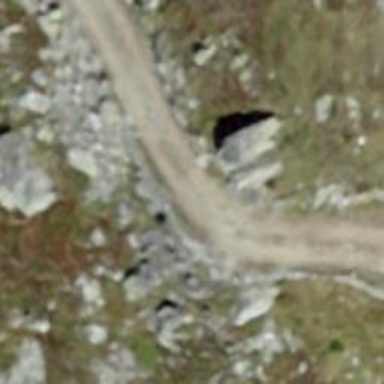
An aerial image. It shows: Track road with grade4 tracktype.